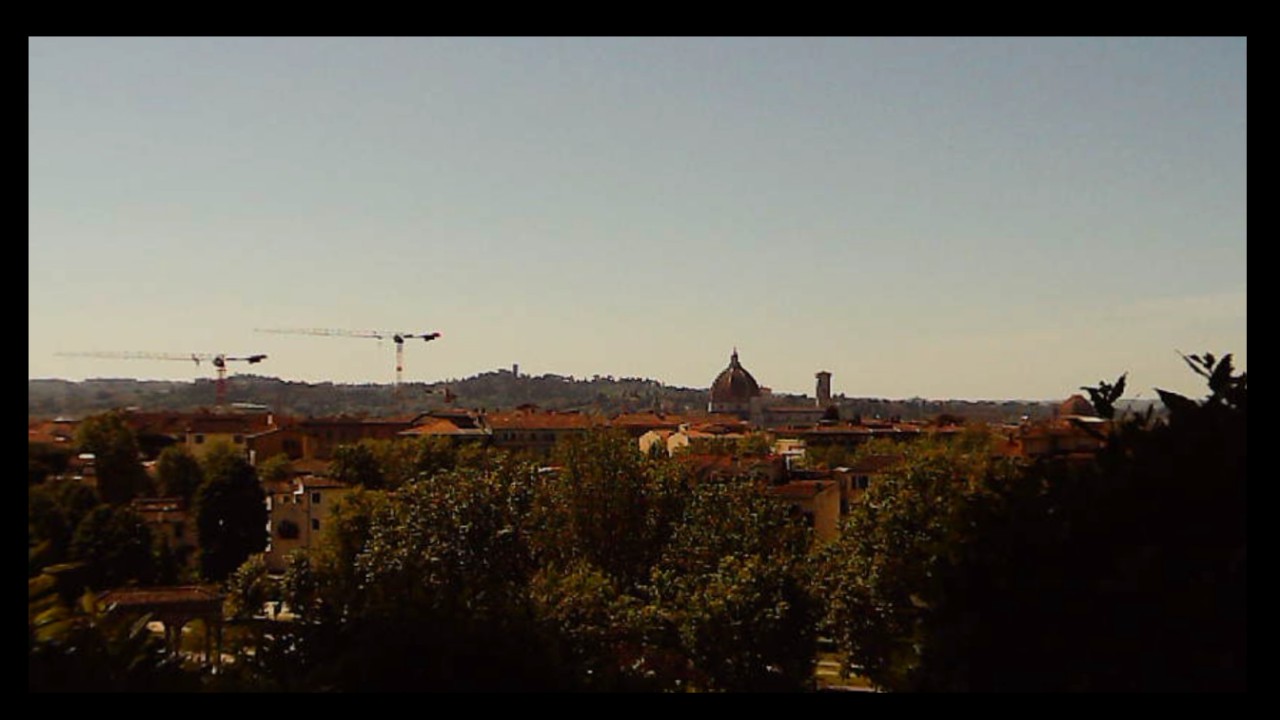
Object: Betafpv air75